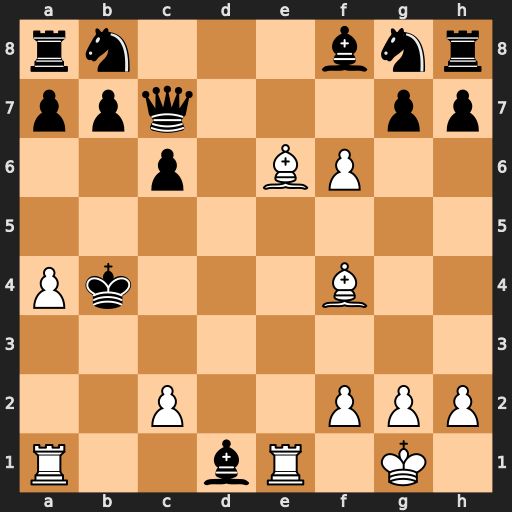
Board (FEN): rn3bnr/ppq3pp/2p1BP2/8/Pk3B2/8/2P2PPP/R2bR1K1
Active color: w
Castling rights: -
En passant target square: -
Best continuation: Re4+ Ka5 Bxc7+